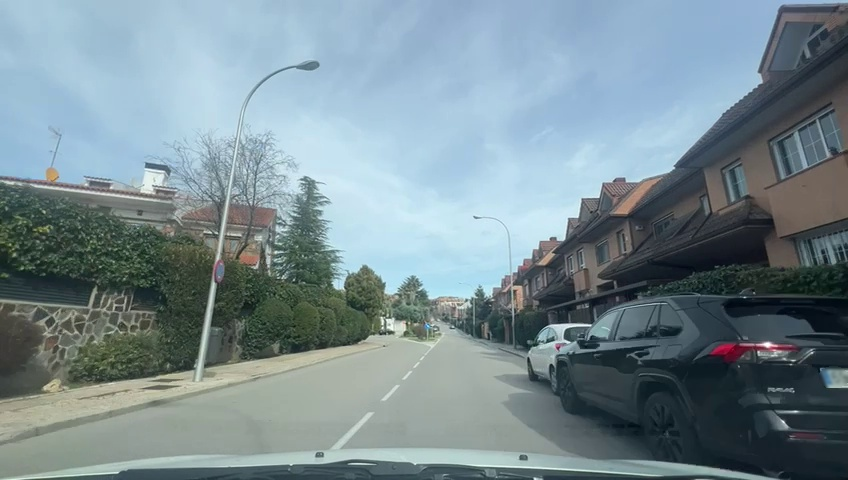
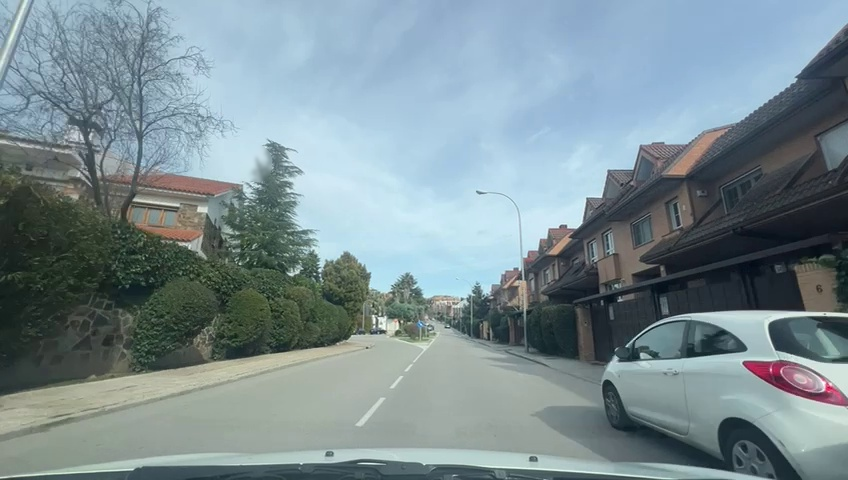
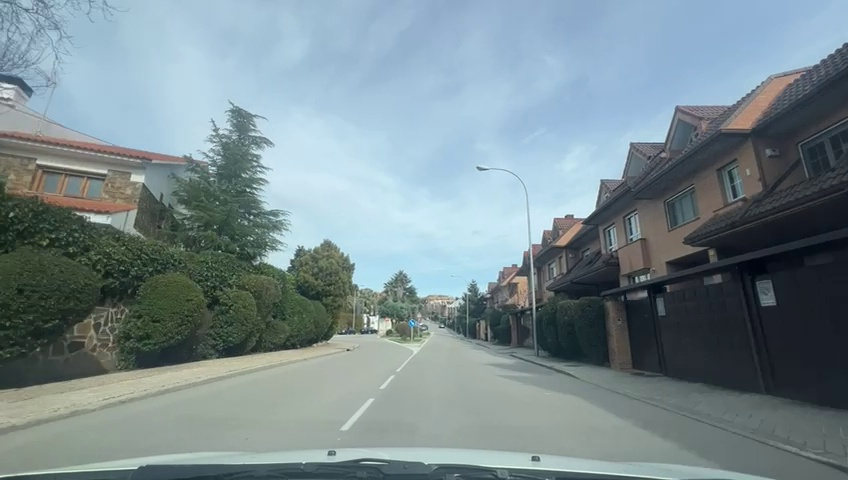
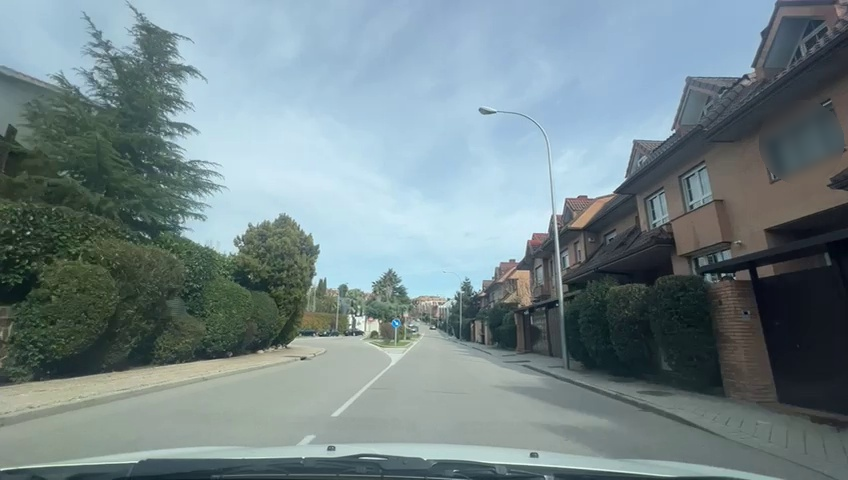
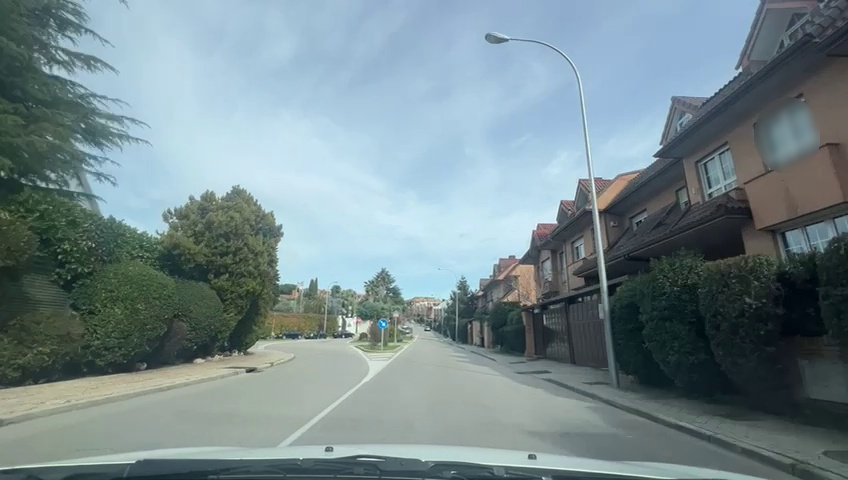
Situation: Lateral parked car
Question: Are vehicles present on the right side of the ego lane?
Answer: Yes
Reasoning: Parked vehicles are visible along the right side of the roadway, at the beginning of the sequence.

Situation: Lateral parked car
Question: Are vehicles parked parallel or perpendicular to the roadway near the ego lane?
Answer: Yes
Reasoning: Two vehicles are parked parallel to the curb on the right of the road.

Situation: Lateral parked car
Question: Does the environment indicate an urban road where curbside parking is permitted?
Answer: No
Reasoning: Buildings and curbside parking indicate an urban environment but parking is not permitted as there are no parking lane markings, signals or space that allows a car to be parked there.

Situation: Lateral parked car
Question: Is the ego vehicle traveling in a middle lane with traffic lanes on both sides?
Answer: No
Reasoning: The road has two laned, ego lane and the oncoming lane. The two cars are parked in the right of ego lane, causing the ego to intrude partially the oncoming lane to overtake the parked cars.

Situation: Lateral parked car
Question: Are vehicles present on the left side of the ego lane?
Answer: No
Reasoning: Parked vehicles are visible along the right side of the roadway.